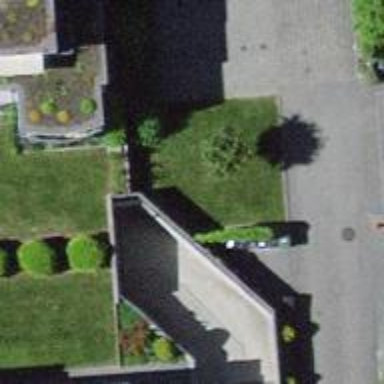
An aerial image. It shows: Parking entrance.